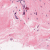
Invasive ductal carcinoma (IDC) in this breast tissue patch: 0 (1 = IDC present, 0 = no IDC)